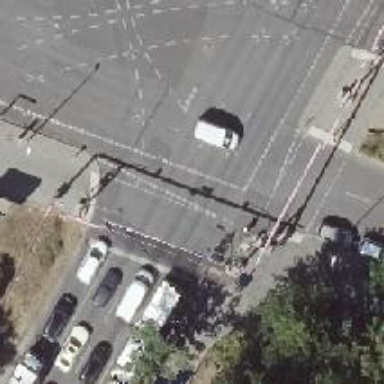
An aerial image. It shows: Crossing with traffic signals.